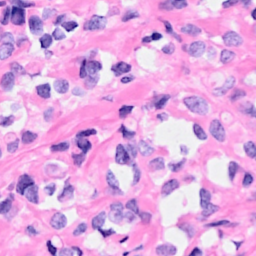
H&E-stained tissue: Breast